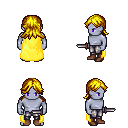
a pixel art fantasy rpg character, male body template, dark elf, purple skin, yellow cape, metal pants, blonde loose hair, brown shoes, dagger, four views (front, back, left, right), 2x2 character sprite sheet, small pixel art, hard edges, no anti-aliasing